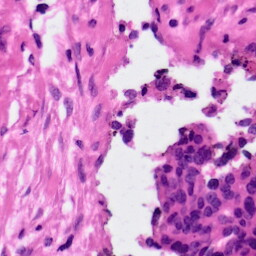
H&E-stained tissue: Ovarian